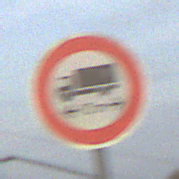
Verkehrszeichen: TatsaechlicheLaenge
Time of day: SunriseSunset
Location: Outdoor (Urban)
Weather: PartlyCloudy
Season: NotSpecified
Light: Natural